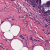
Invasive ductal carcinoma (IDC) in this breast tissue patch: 0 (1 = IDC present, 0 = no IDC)